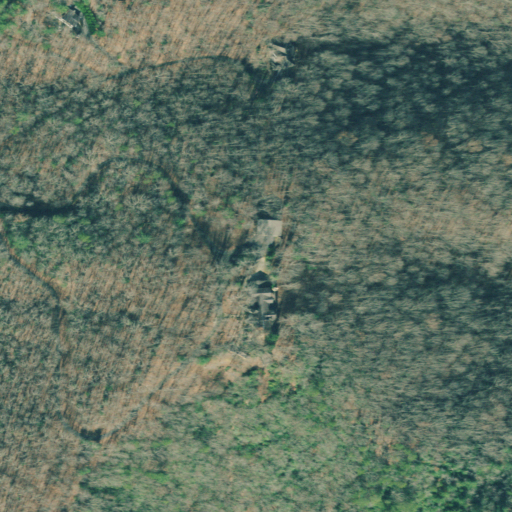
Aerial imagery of mountain in Georgia named Cook Mountain containing deciduous forest, mixed forest, and open development